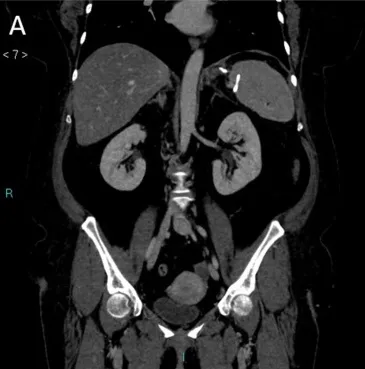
(A- D) - Abdominal computed tomographic scan with intravenous contrast, showing partial intrasplenic displacement of the double-pigtail stent, more evident in oblique projection along the axis of the vessel (red arrow in B). . The presence of air in the subcapsular region confirmed intrasplenic displacement of the drain (red arrow in D).
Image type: radiology (ct)